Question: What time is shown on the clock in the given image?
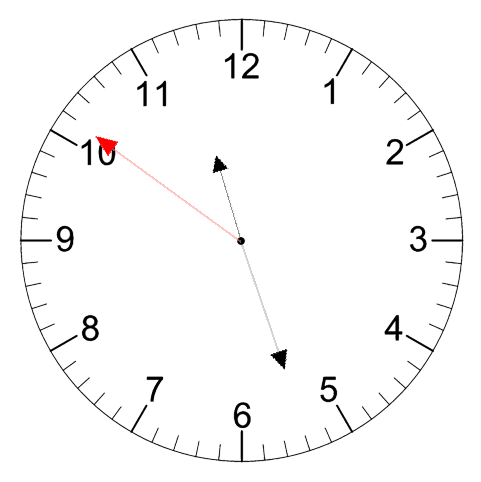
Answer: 11:26:51